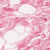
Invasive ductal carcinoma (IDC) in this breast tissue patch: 0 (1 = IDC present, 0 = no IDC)